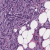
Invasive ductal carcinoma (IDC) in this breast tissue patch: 1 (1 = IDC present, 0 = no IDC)